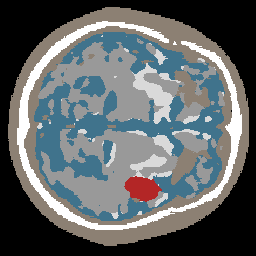
Label: lesion